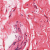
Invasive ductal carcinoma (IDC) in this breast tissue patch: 0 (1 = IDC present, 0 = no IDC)